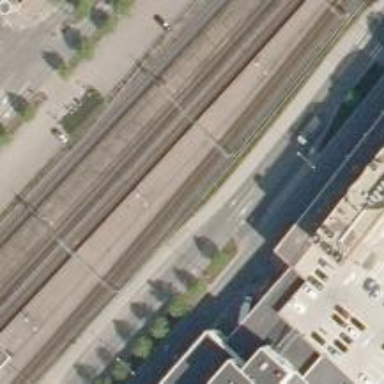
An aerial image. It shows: Railway with continuous electrified contact line.